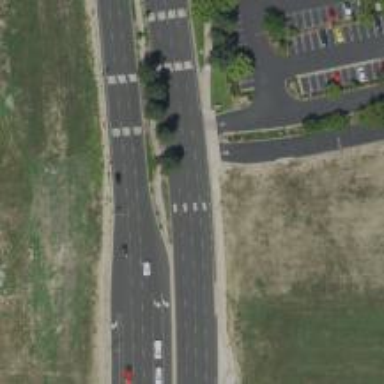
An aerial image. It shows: Primary highway with separate asphalt sidewalks.